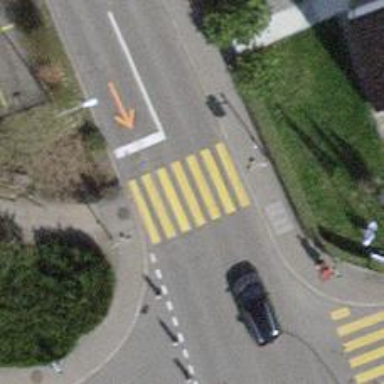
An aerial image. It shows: Marked zebra crossing.